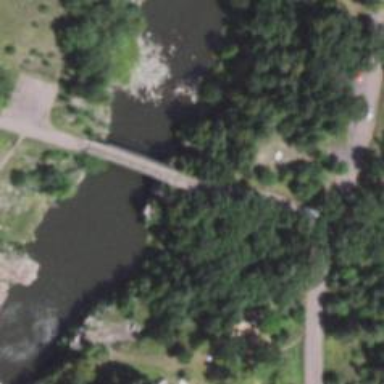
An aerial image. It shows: Path leading to truss bridge.